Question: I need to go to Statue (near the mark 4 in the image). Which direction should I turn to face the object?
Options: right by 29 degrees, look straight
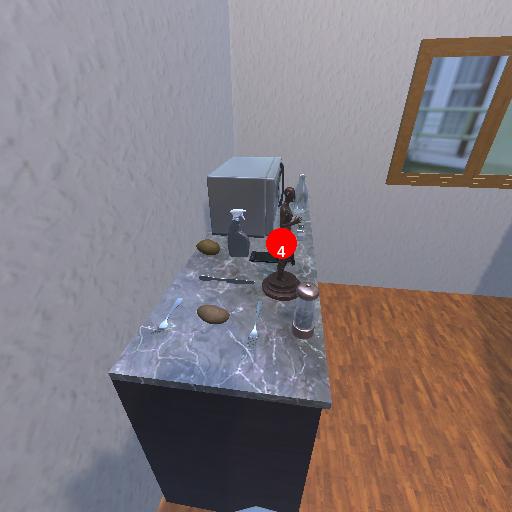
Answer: right by 29 degrees